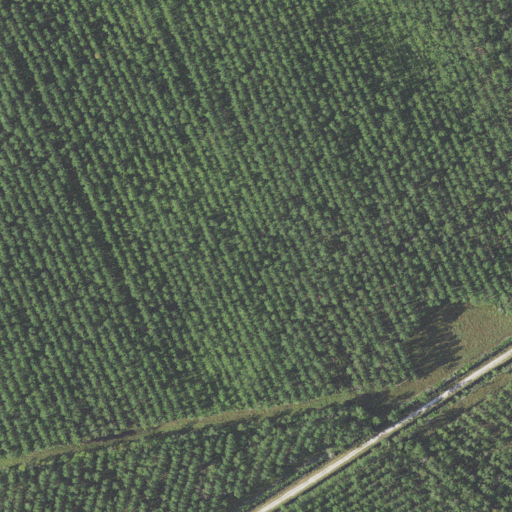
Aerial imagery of plain(s) in North Carolina named Bennett Little Field containing evergreen forest, woody wetlands, open development, and herbaceous wetlands